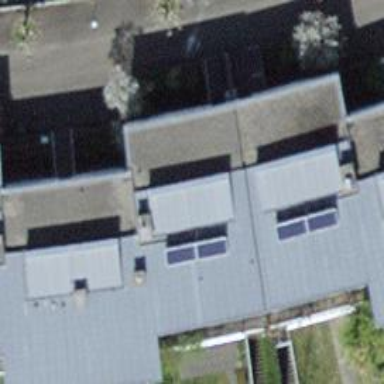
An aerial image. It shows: Flat-roofed terrace building.